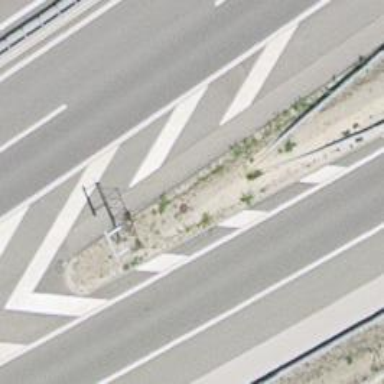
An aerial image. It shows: Motorway junction.